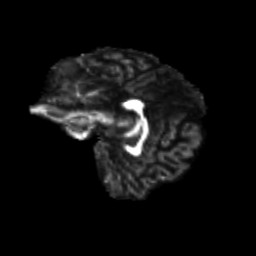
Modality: FA
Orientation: sagittal
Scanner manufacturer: siemens
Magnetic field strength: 3 T
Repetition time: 9.2 s
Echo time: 0.084 s